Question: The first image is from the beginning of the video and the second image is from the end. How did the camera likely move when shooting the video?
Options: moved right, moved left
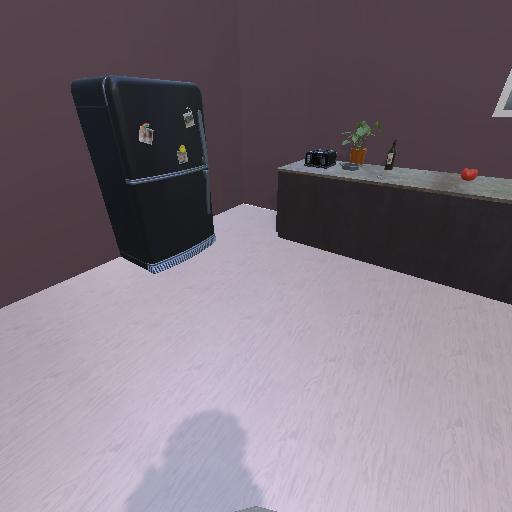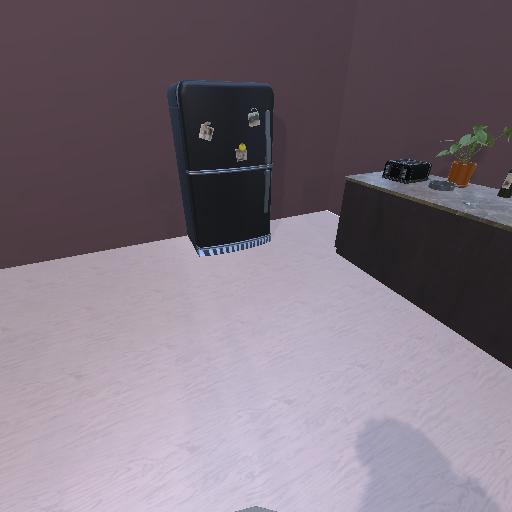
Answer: moved right